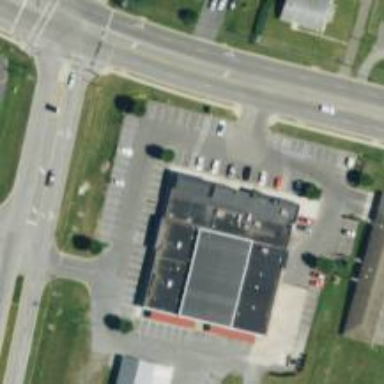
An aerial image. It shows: Veterinary facility.